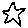
Label: star